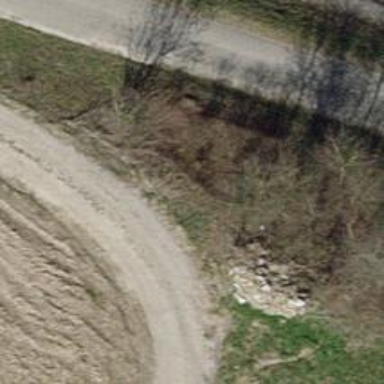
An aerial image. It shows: Track road with grade3 tracktype.